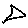
Label: triangle